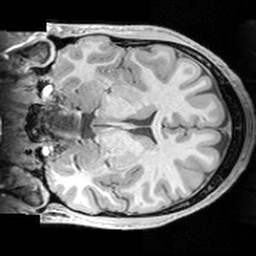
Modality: T1w
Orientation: coronal
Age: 23
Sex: male
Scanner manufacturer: siemens
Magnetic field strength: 3 T
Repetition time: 1.63 s
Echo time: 0.00311 s